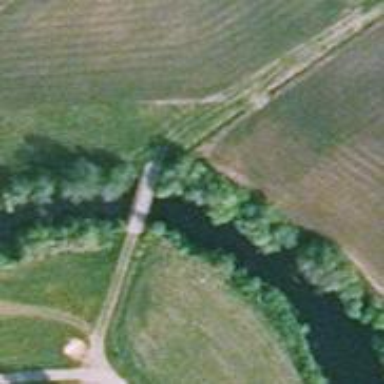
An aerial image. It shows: Road passes under bridge.